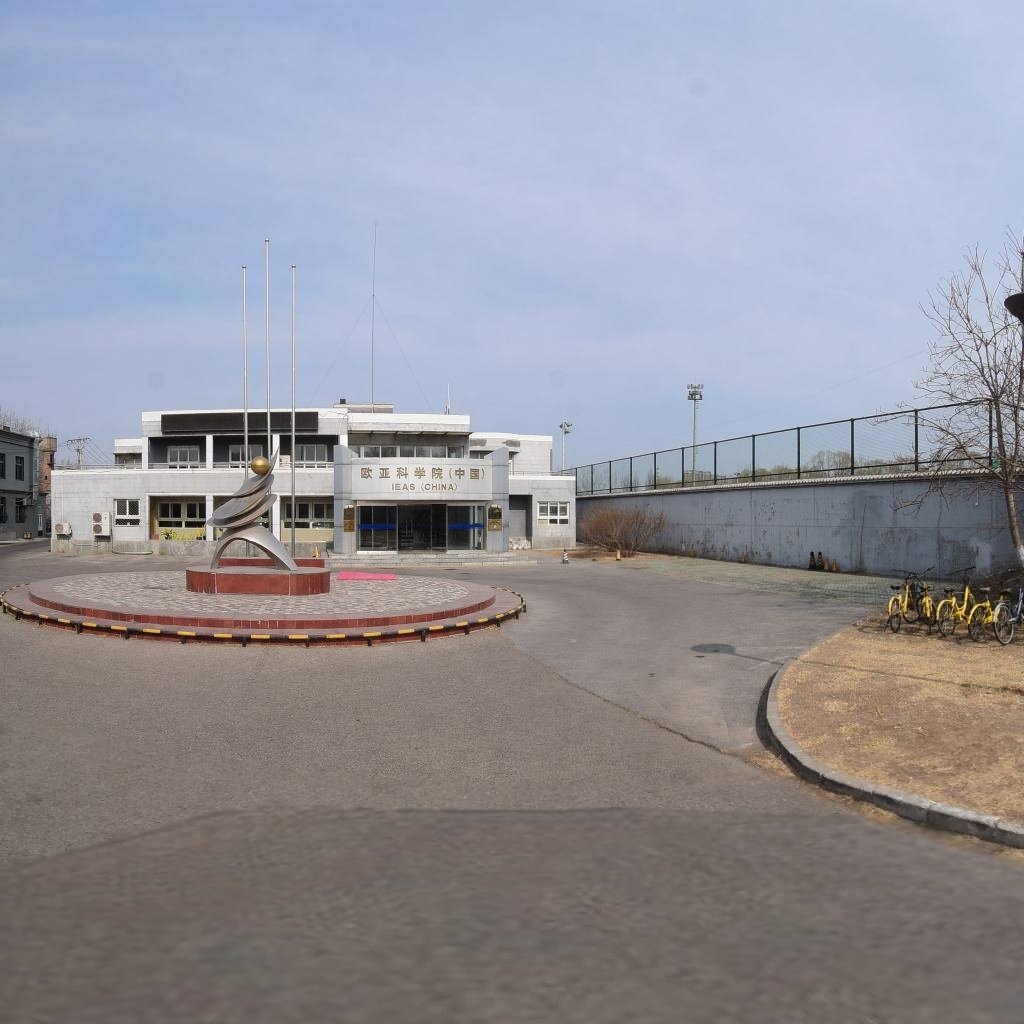
Region: Chaoyang
Road damage annotations: longitudinal crack